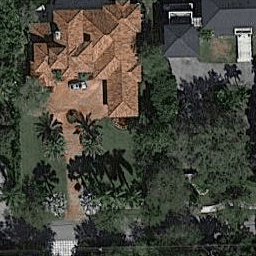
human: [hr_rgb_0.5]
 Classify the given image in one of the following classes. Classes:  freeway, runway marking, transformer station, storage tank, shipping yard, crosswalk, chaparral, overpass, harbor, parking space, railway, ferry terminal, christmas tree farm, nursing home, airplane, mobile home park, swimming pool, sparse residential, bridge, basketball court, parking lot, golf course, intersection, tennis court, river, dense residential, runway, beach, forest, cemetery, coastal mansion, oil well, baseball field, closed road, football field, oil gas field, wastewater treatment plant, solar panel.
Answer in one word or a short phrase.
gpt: sparse residential